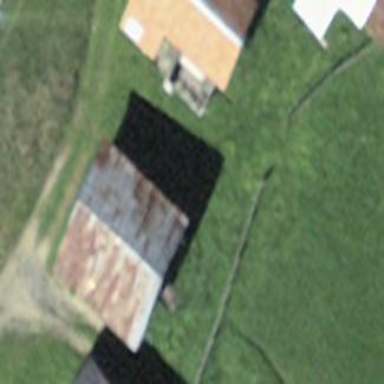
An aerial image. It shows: Simple house.